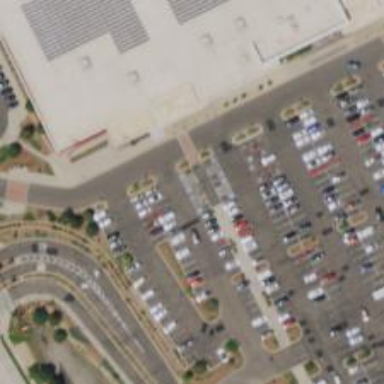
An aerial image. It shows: Parking space.